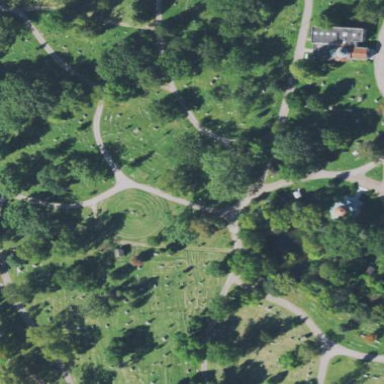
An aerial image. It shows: Cemetery.